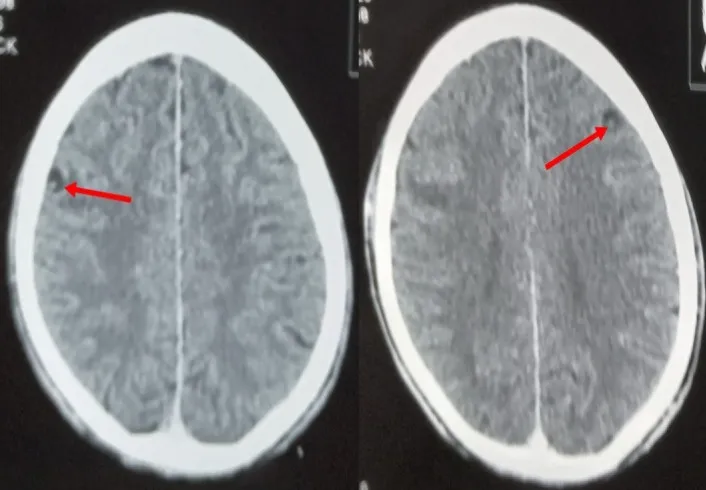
Contrast enhanced axial computed tomography (CT) scan images of the brain showing cysts with eccentric scolices in the frontal lobes.
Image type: radiology (ct)